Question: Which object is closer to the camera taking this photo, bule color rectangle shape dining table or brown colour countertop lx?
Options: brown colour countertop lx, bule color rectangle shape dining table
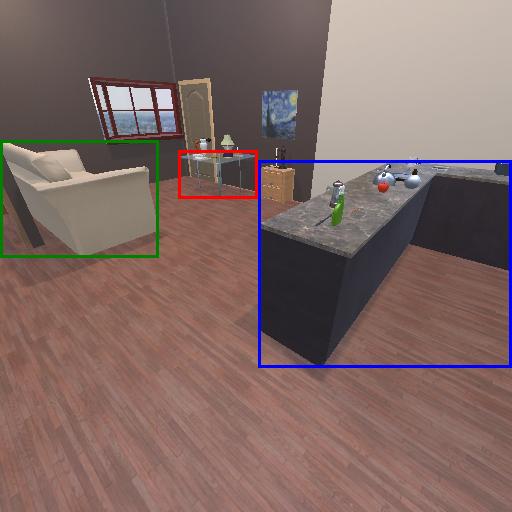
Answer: brown colour countertop lx